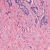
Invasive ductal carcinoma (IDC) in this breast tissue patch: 1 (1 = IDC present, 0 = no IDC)